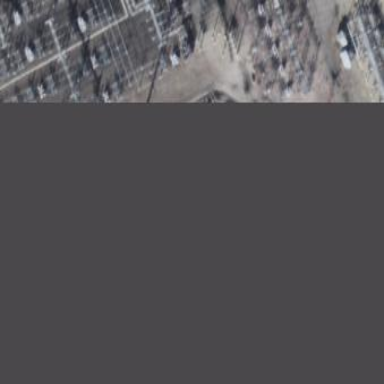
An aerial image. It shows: Outdoor power substation enclosed by fence. The substation operates at the transmission level.